Question: I absolutely love the Source Code Ouliner power toy that I use in VS2005 but am upgrading to 2010 and it seems they haven't yet released a new version. Is there anything similar that shows you a basic outline of the file you are currently navigating?

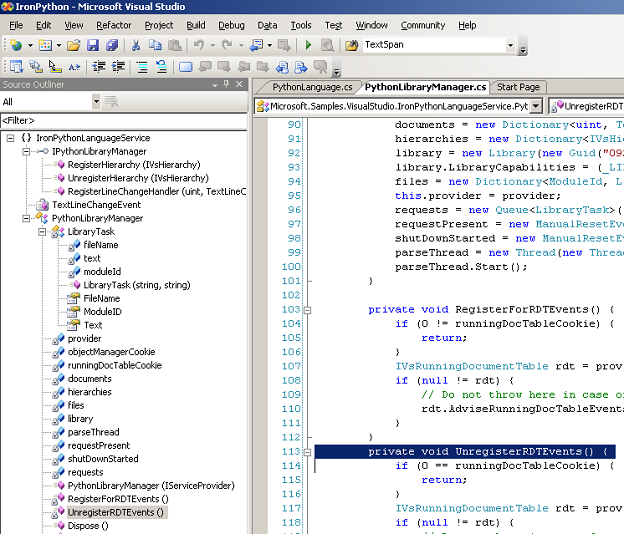
Answer: <URL> which does the same as Source Outliner.